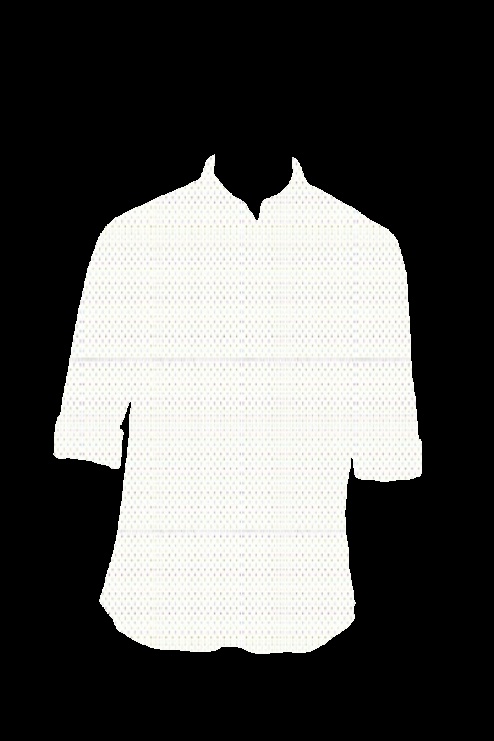
white slim fit button up tee